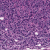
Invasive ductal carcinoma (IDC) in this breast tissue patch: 1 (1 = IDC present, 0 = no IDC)